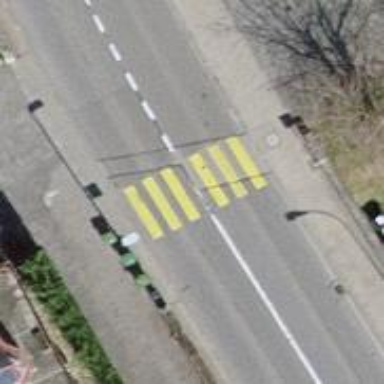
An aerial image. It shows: Uncontrolled zebra crossing with zebra markings.